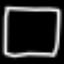
Label: square